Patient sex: M
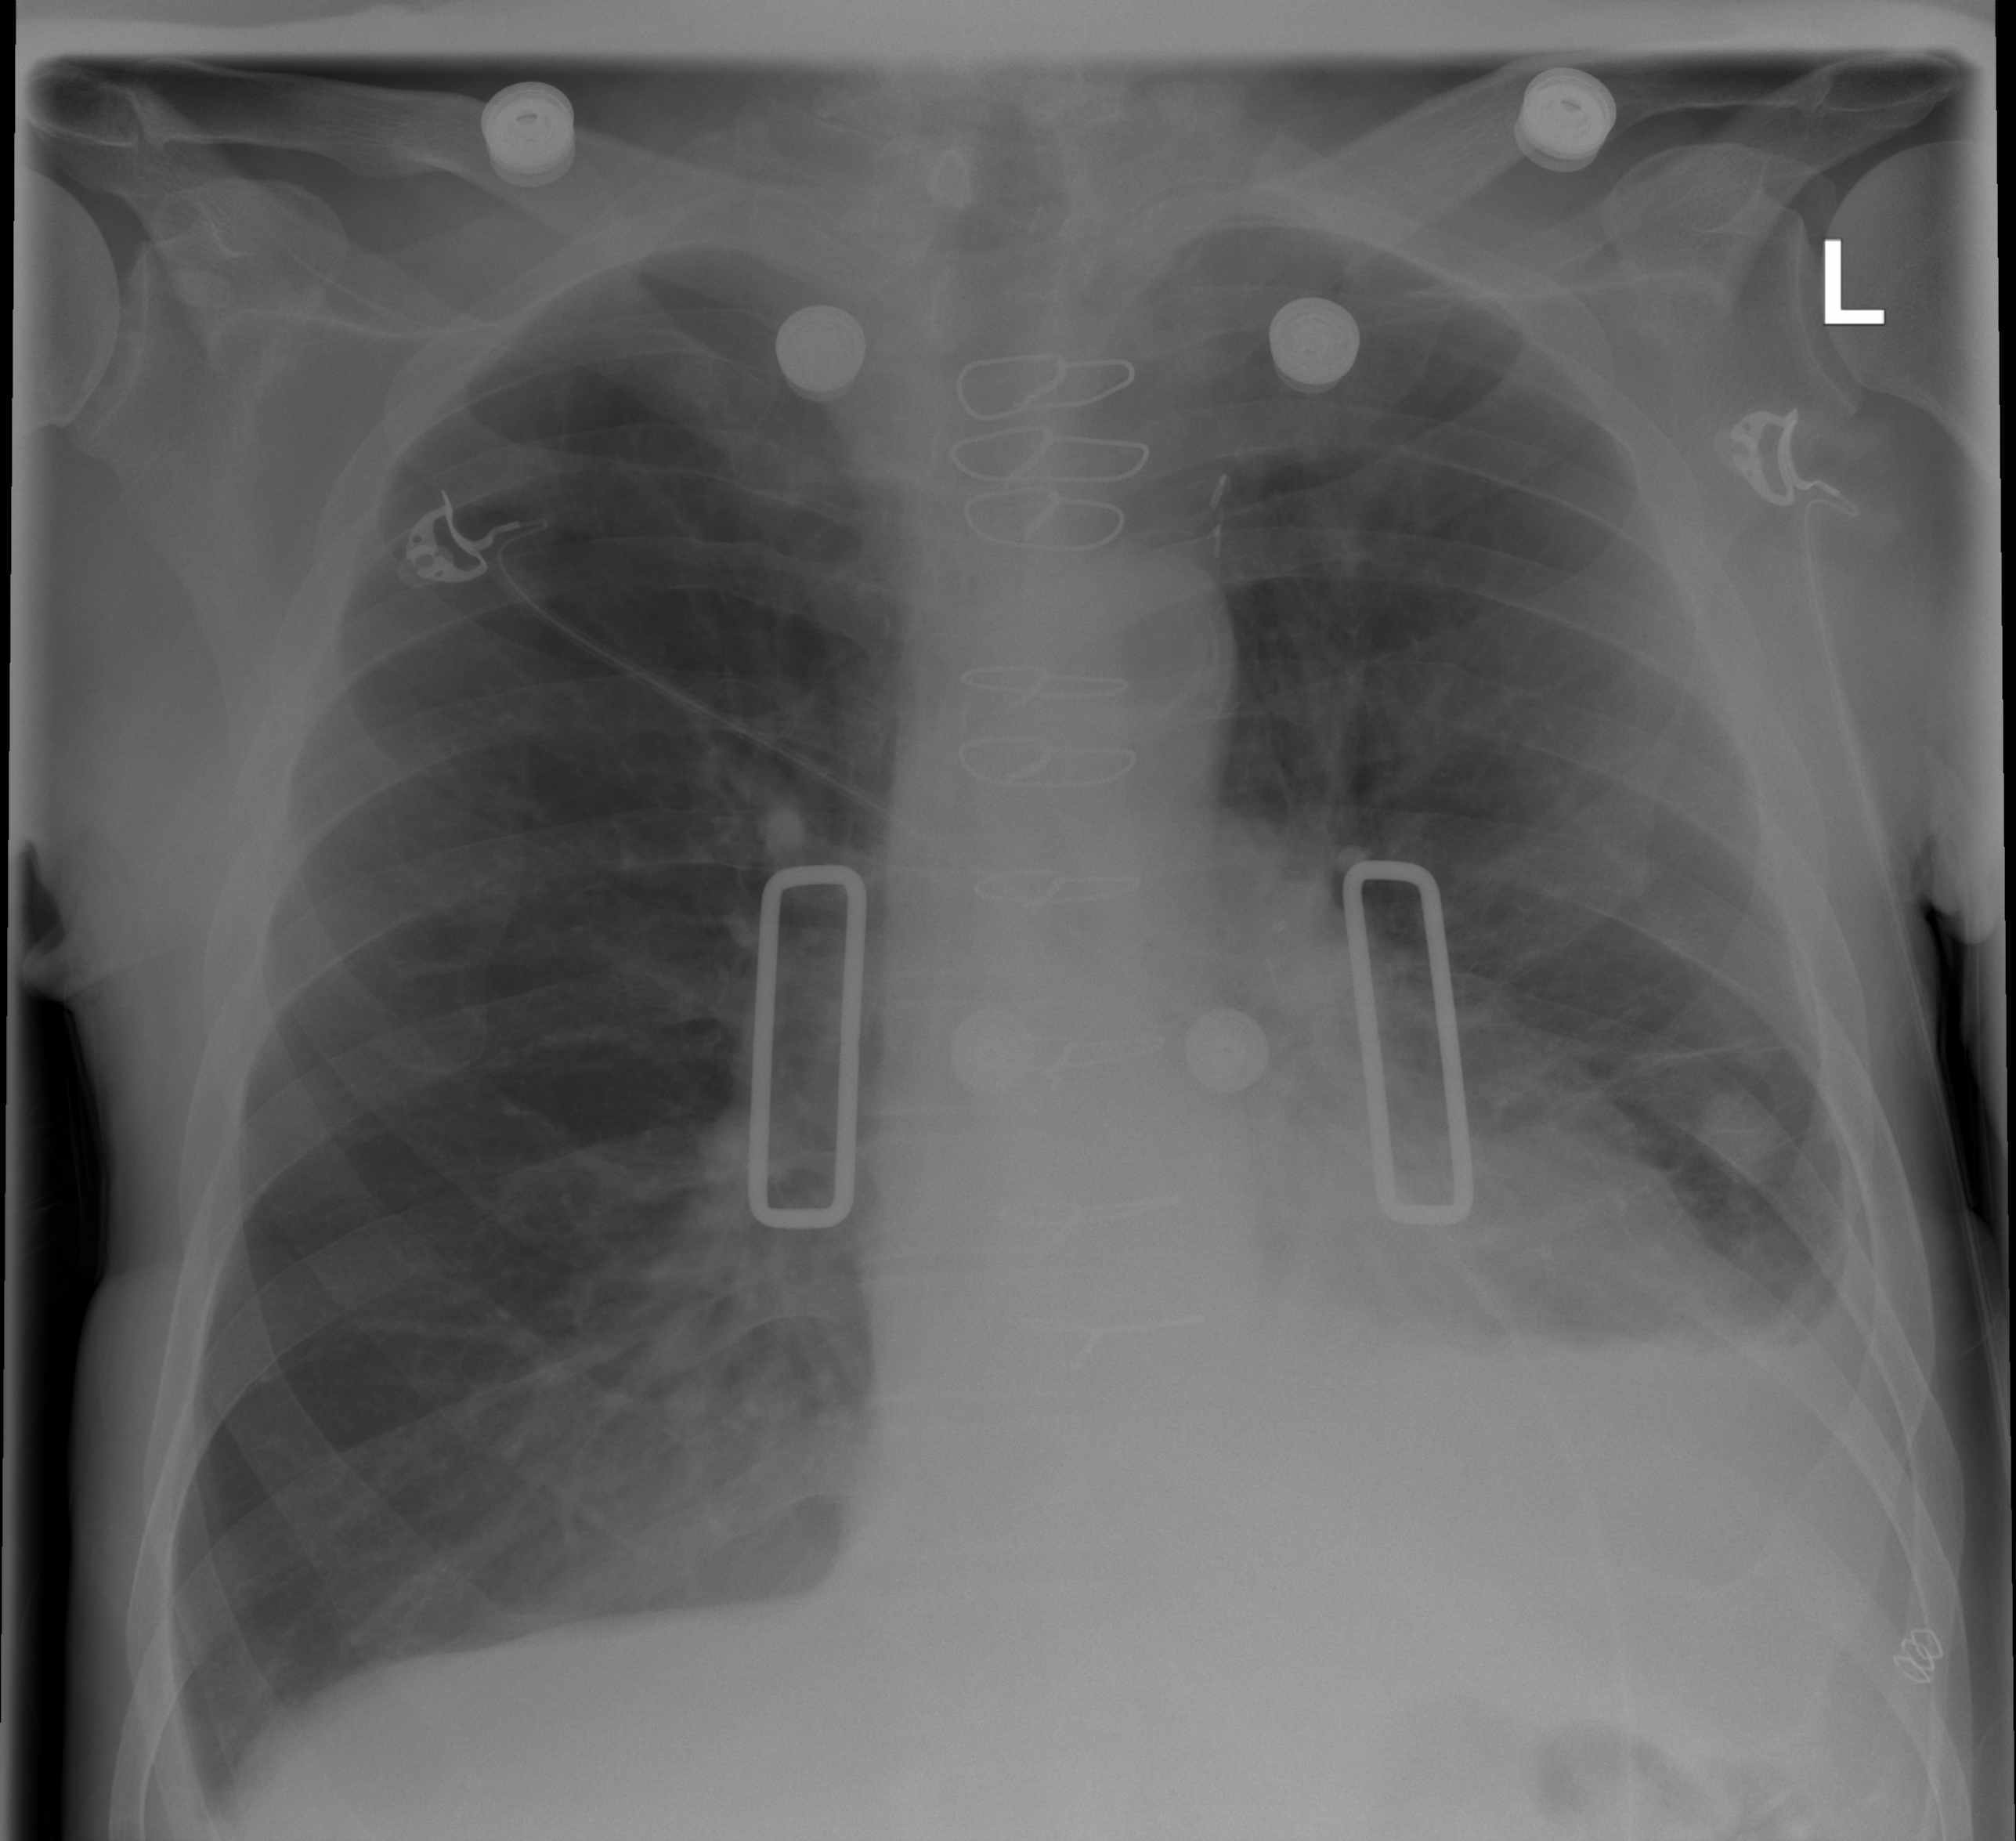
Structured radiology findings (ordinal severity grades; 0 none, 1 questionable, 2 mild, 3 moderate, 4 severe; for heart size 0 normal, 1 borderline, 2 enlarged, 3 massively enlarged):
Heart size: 1
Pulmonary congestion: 2
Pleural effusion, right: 1
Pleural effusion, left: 3
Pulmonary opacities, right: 0
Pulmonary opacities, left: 2
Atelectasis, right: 2
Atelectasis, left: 2